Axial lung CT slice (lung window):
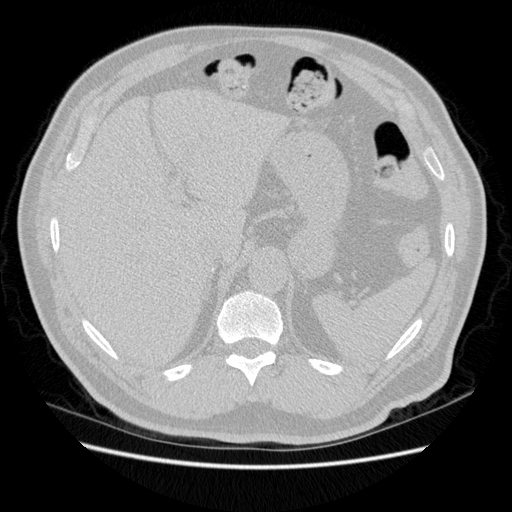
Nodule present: no